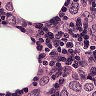
Metastatic tissue present: yes